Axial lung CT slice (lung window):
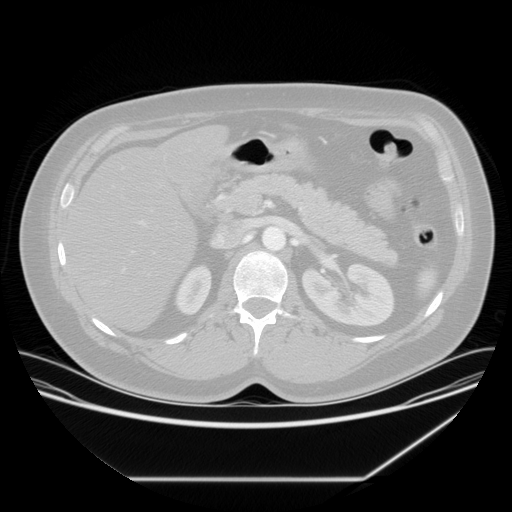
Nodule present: no